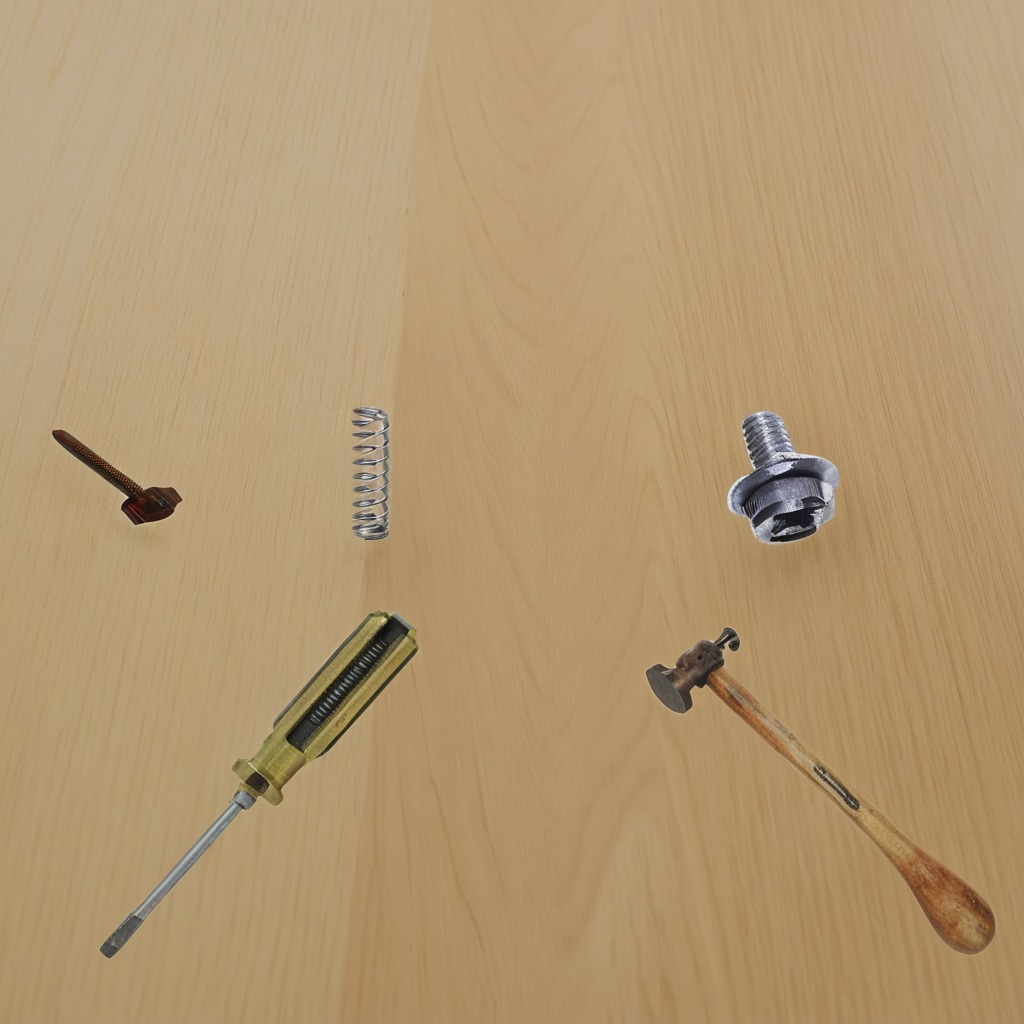
A hammer, an iron nail, a metal machine screw, a coiled metal spring, and a screwdriver are lying on the plywood surface in a paint workshop.